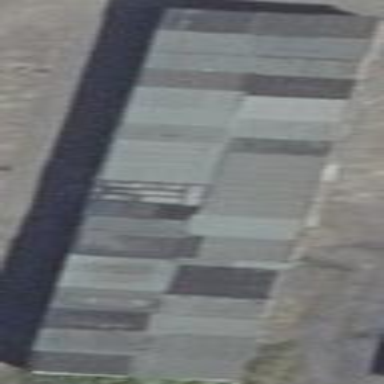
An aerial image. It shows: Group of garages.